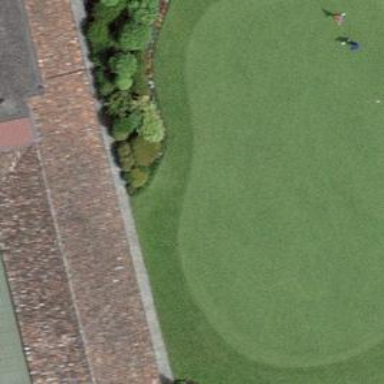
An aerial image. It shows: Golf green.